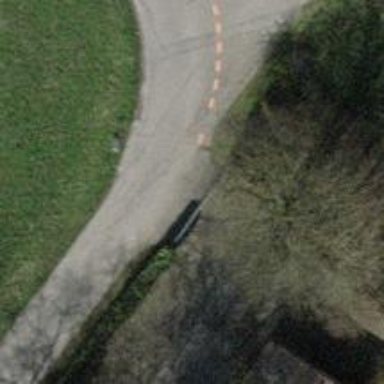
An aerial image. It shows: Track with paving stones surface. The tracktype is grade2.